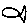
Label: fish